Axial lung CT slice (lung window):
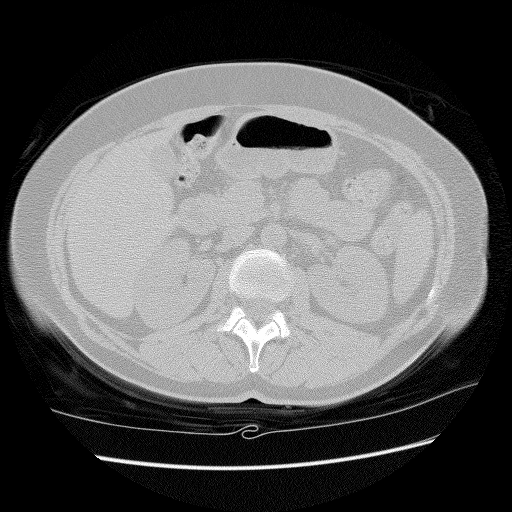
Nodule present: no